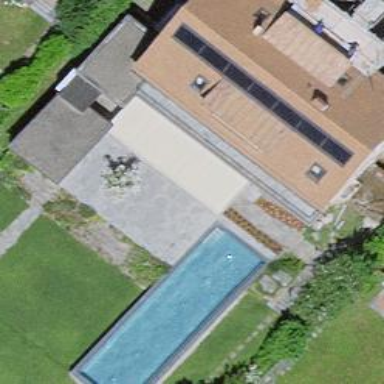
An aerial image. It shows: Swimming pool located in leisure land.